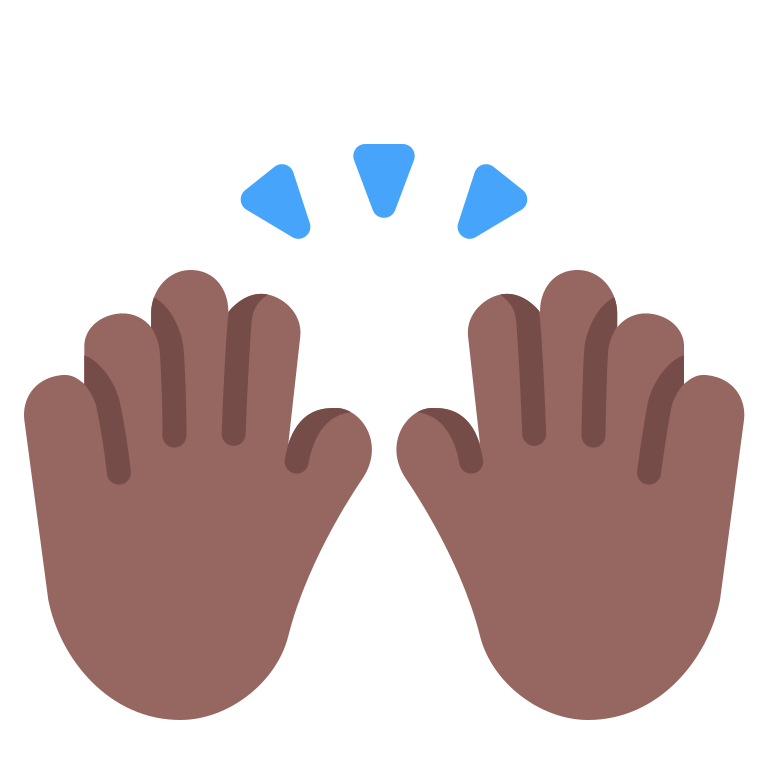
raising hands flat  dark